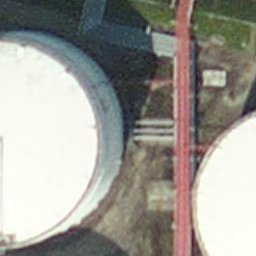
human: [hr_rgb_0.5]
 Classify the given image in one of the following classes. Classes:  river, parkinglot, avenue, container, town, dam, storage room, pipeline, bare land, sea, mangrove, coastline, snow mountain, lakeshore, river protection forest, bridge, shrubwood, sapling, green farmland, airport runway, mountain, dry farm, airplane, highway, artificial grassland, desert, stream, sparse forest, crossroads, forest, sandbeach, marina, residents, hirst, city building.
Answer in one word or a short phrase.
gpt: storage room